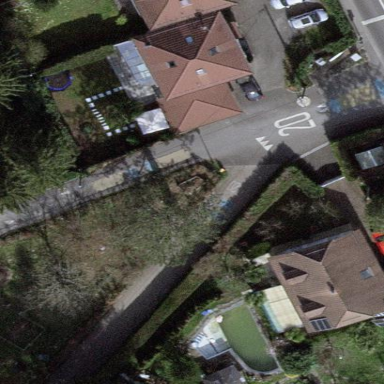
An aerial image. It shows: Garden enclosed by fence.